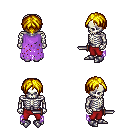
a pixel art fantasy rpg character, male body template, skeleton, maroon tattered cape, red pants, blonde parted hairstyle, metal boots, dagger, four views (front, back, left, right), 2x2 character sprite sheet, small pixel art, hard edges, no anti-aliasing